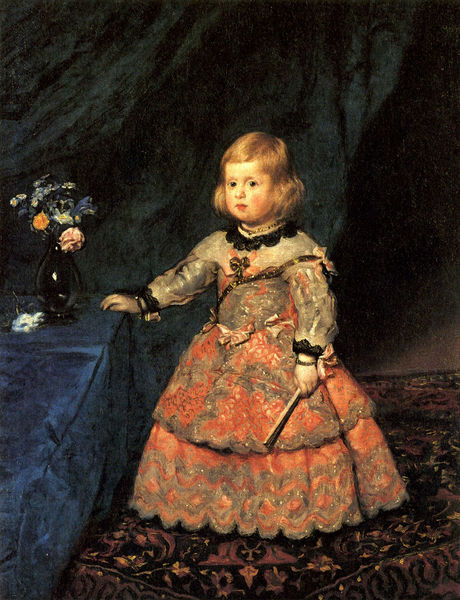
Titel: Infantin Margarita
Künstler: Diego de Velázquez
Institution: Wien, Kunsthistorisches Museum
Schlagwörter: blau, weiß, mädchen, blumen, kleid, schwarz, tisch, blick, rose, rot, tuch, fächer, teppich, blond, spitze, vorhang, haare, kind, vase, infantin, spanien, tusch, junge, blumenstrauß, velasquez, isabella